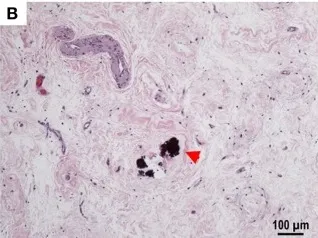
(A,B) Testis, hematoxylin and eosin stain: scarred area with hyalinized tubular Ghosts (lack arrow), increased vascularity and coarse calcifications (red arrow) within tubular profiles. No viable tumor was identified.
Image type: pathology (h&e)